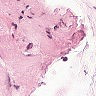
Metastatic tissue present: no